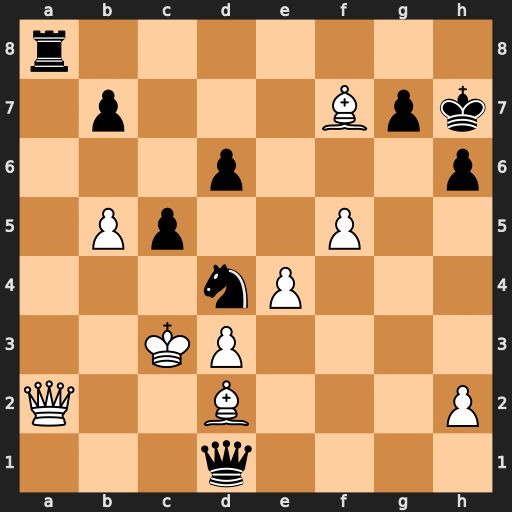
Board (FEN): r7/1p3Bpk/3p3p/1Pp2P2/3nP3/2KP4/Q2B3P/3q4
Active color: w
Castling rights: -
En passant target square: -
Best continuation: Bg6+ Kh8 Qxa8#